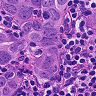
Metastatic tissue present: yes